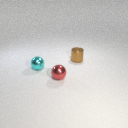
small red metal sphere to the right of small cyan metal sphere